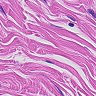
Metastatic tissue present: no